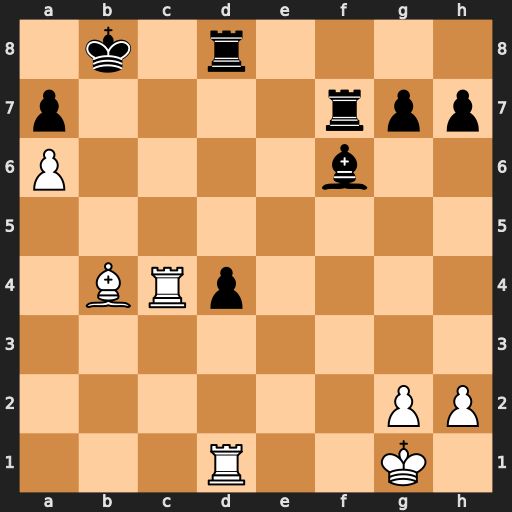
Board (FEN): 1k1r4/p4rpp/P4b2/8/1BRp4/8/6PP/3R2K1
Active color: w
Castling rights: -
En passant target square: -
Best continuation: Rb1 Ka8 Bd6 Be7 Rc7 Bxd6 Rxf7